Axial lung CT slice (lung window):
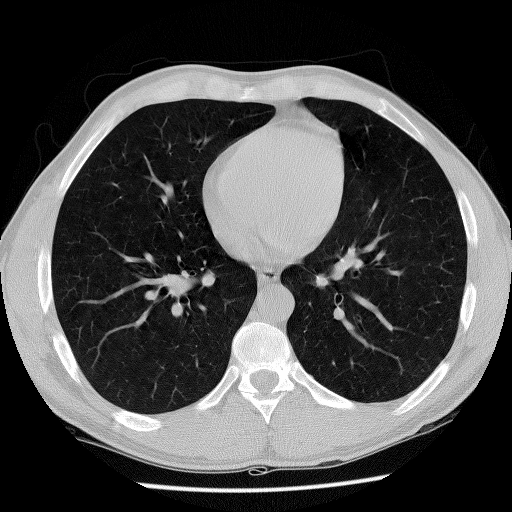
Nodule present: no